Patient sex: M
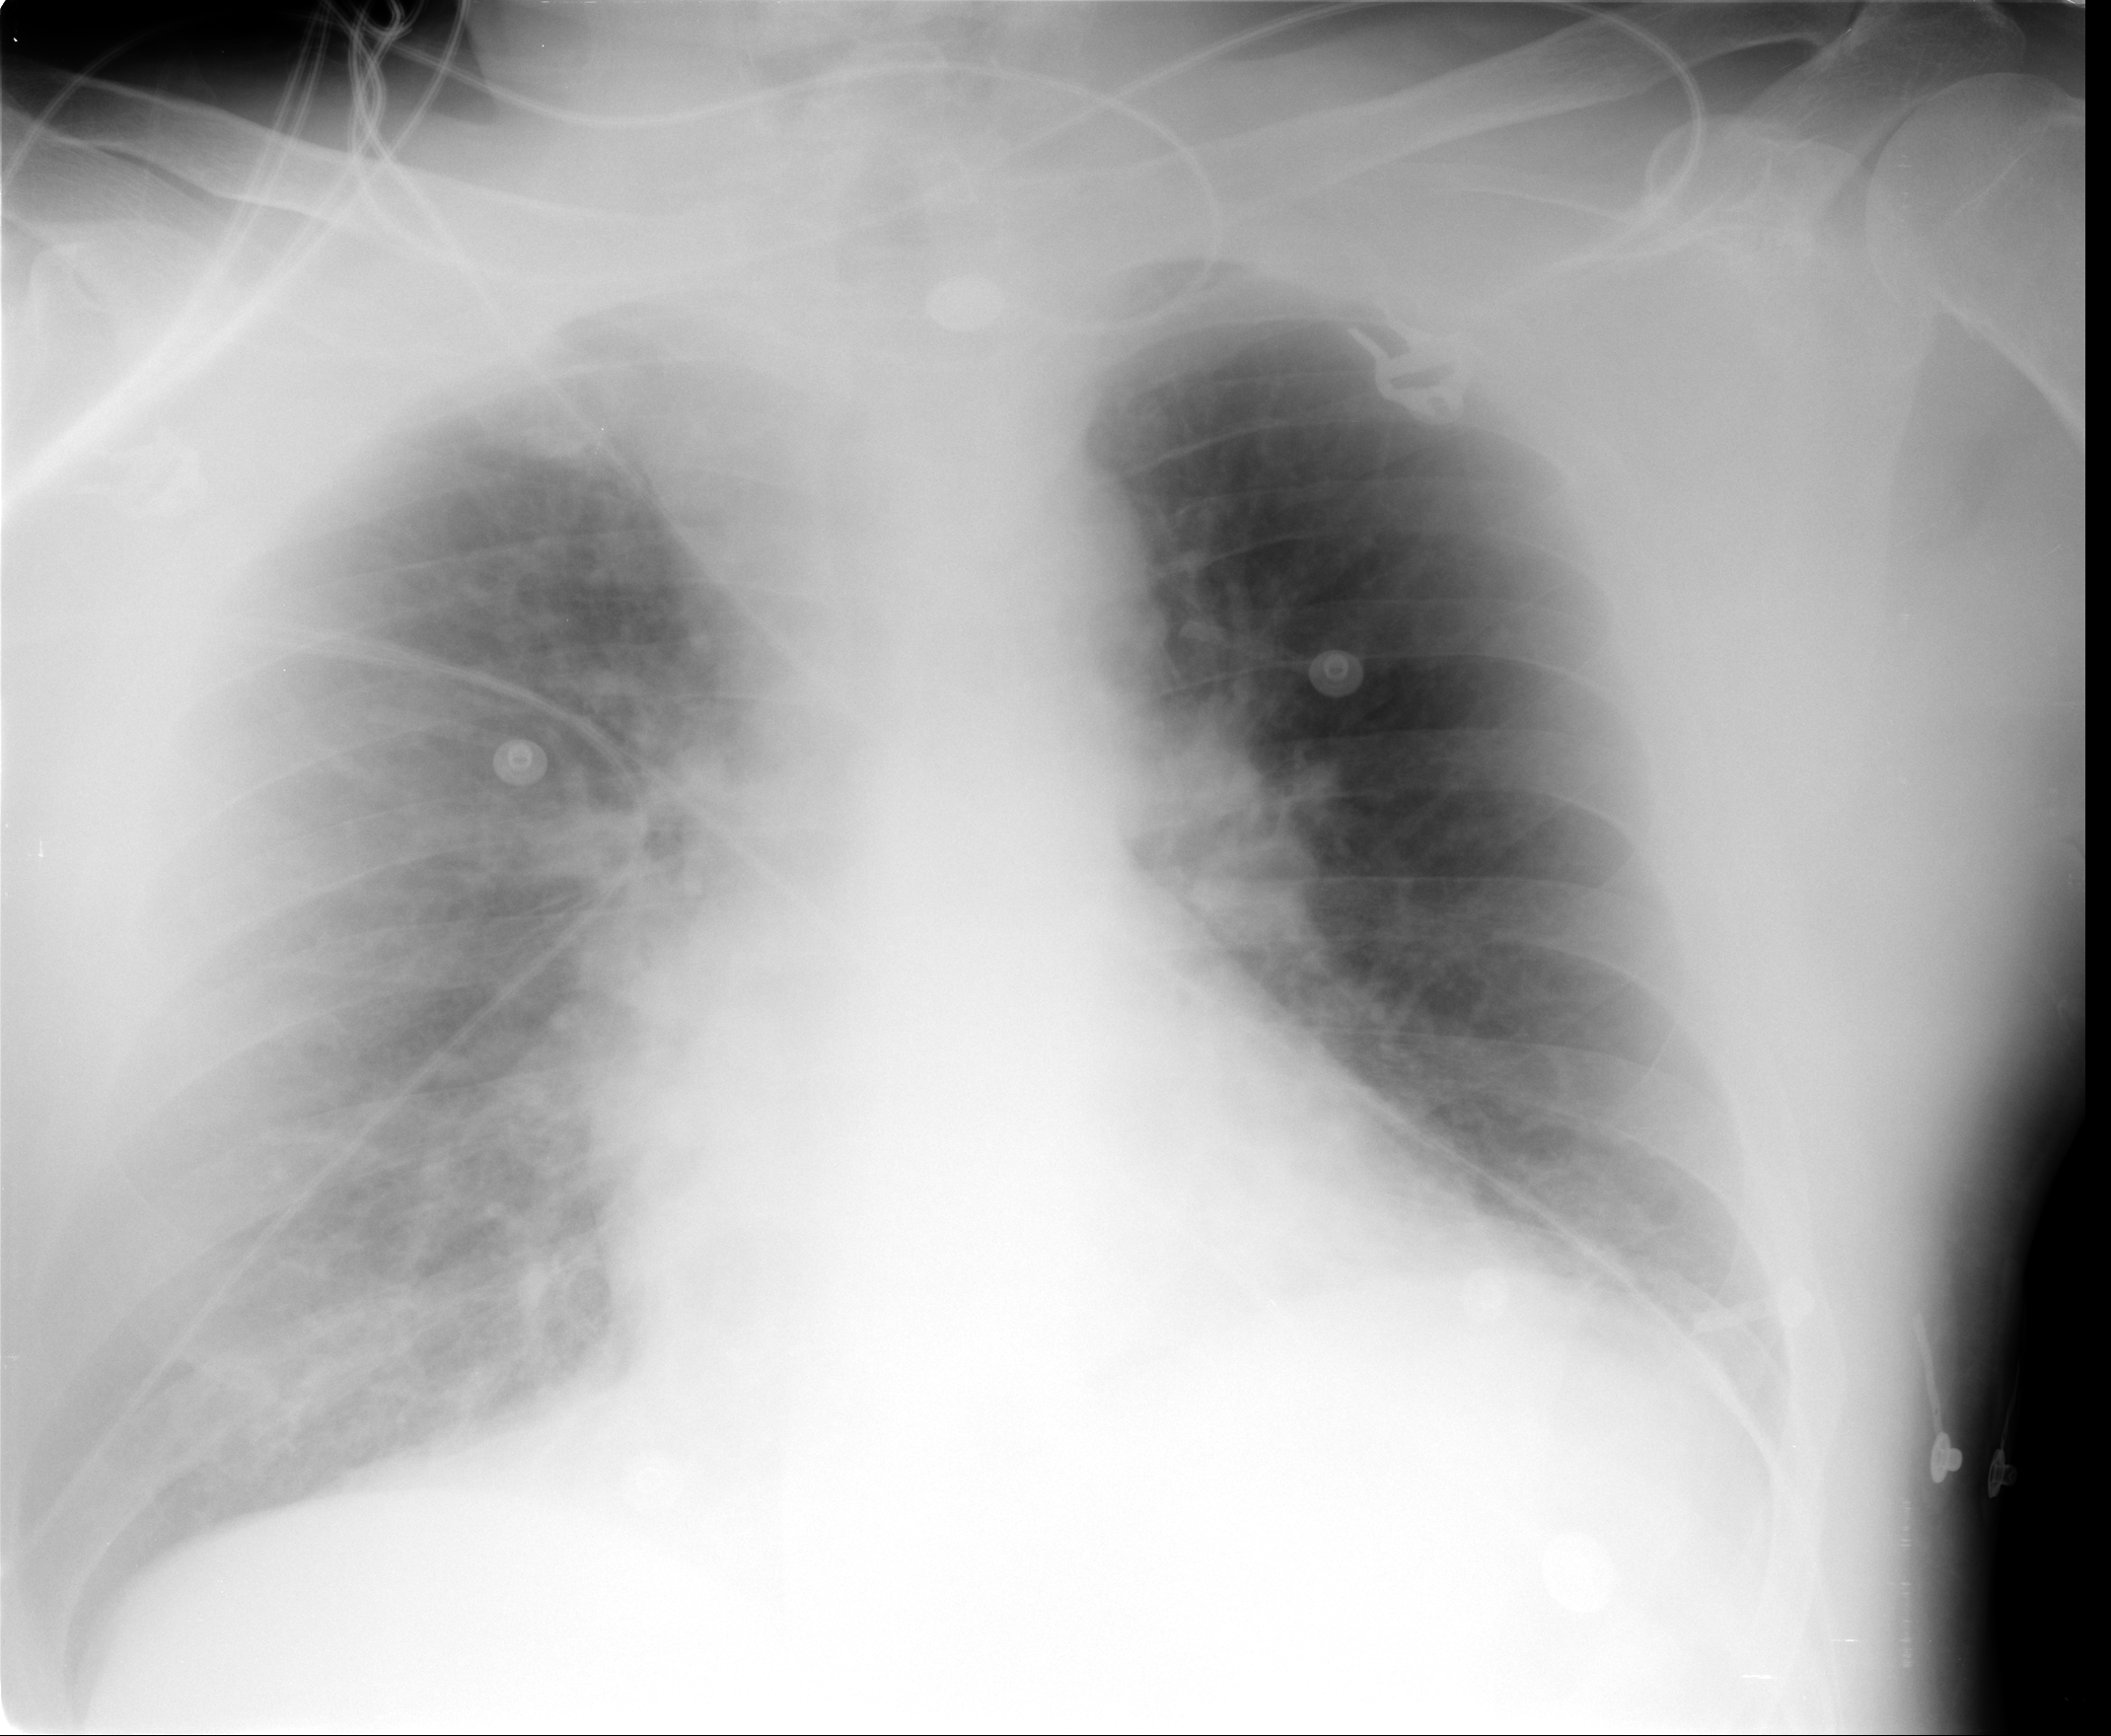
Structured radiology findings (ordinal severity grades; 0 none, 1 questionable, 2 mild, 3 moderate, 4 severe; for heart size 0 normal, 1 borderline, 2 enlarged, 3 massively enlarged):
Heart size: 0
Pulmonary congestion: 0
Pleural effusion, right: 0
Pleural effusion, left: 0
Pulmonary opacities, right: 0
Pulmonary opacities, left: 0
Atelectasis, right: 2
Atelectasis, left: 2